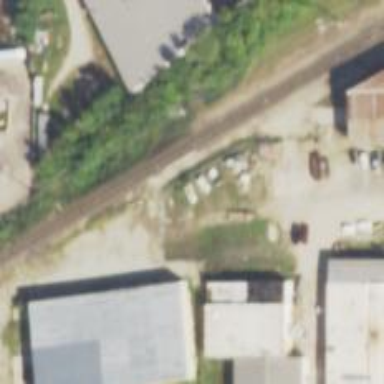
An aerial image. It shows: Abandoned railway.